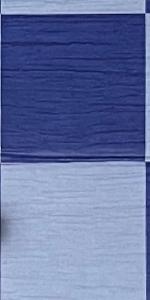
Label: Empty